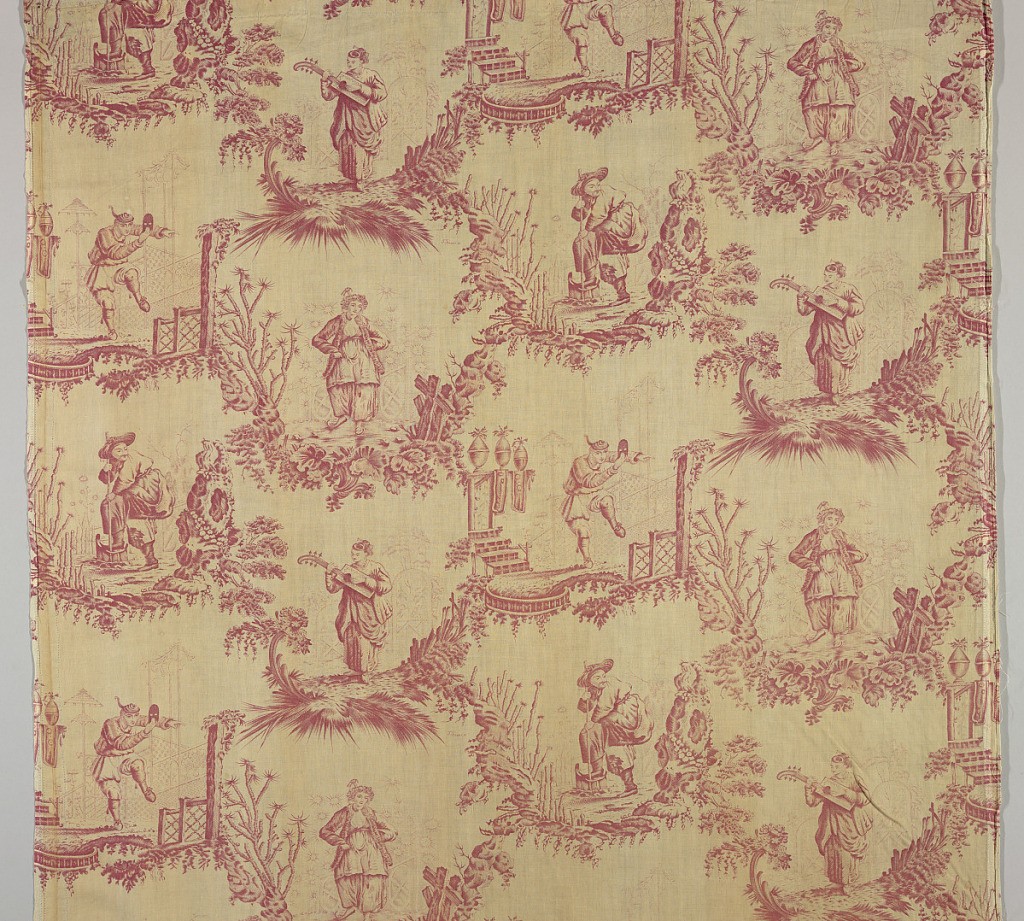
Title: Textile
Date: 19th century
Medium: cotton Technique: printed by engraved roller on plain weave
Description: Eighteenth-century style fabric with a chinoiserie pattern inspired by the work of French designer Pillement. Four unique vignettes are framed by plant forms in pinkish-red on an off-white percale. One vignette is signed F. Perrar Sc., probably the engraver.